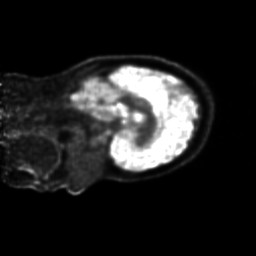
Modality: PET
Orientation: sagittal
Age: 30
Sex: female
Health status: ill